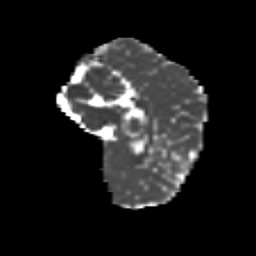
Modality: MD
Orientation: sagittal
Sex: female
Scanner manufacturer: siemens
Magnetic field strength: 3 T
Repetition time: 5 s
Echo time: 0.071 s